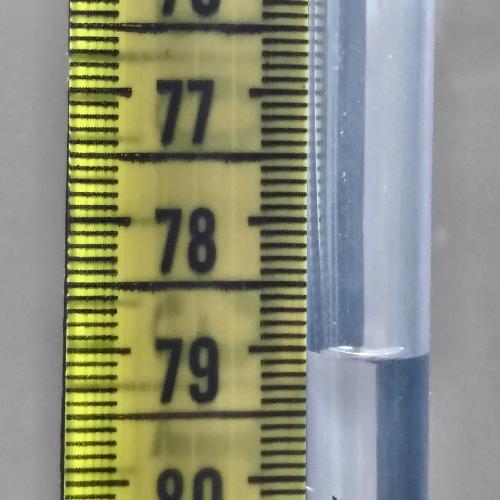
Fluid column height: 79.0 cm